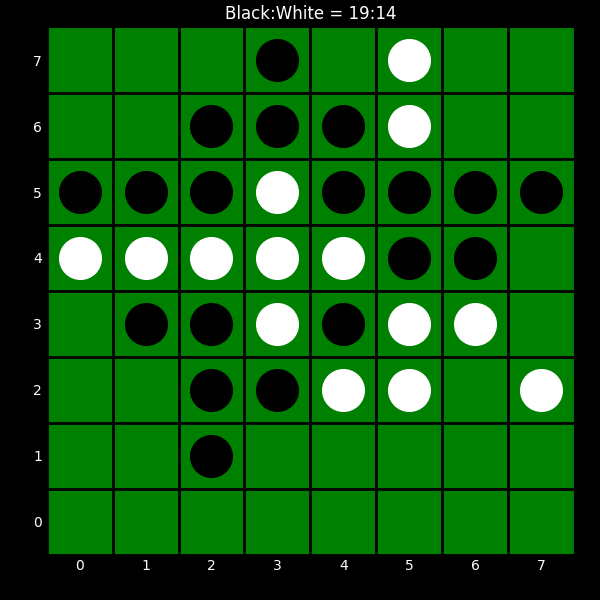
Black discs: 19
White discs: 14